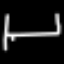
Label: bed